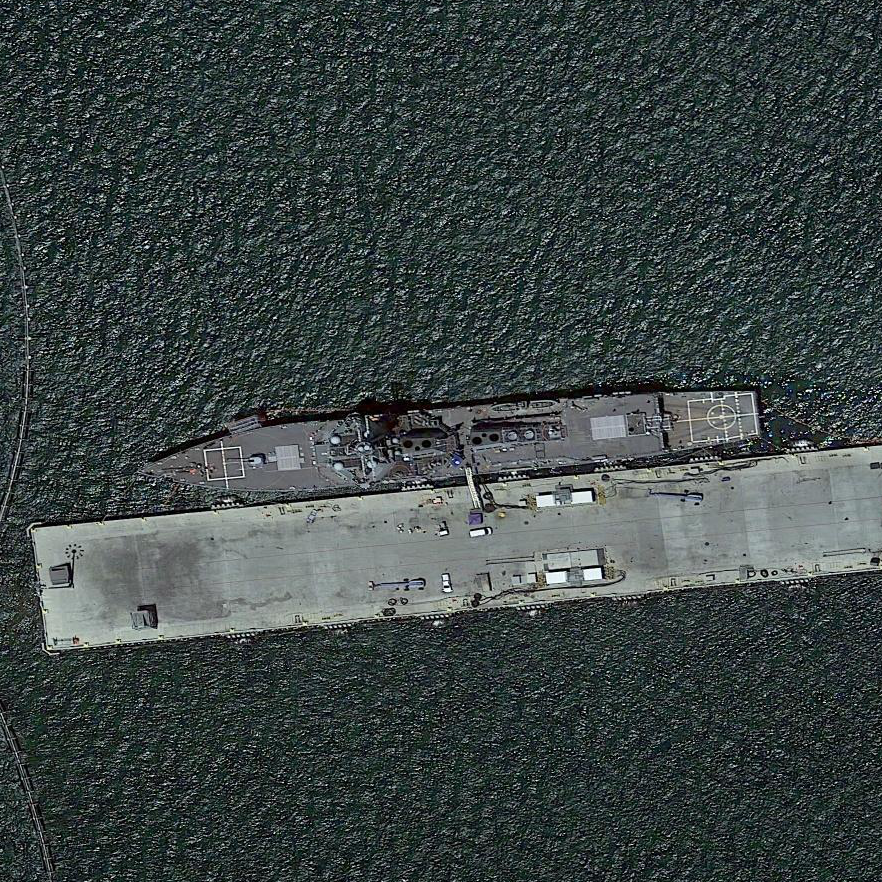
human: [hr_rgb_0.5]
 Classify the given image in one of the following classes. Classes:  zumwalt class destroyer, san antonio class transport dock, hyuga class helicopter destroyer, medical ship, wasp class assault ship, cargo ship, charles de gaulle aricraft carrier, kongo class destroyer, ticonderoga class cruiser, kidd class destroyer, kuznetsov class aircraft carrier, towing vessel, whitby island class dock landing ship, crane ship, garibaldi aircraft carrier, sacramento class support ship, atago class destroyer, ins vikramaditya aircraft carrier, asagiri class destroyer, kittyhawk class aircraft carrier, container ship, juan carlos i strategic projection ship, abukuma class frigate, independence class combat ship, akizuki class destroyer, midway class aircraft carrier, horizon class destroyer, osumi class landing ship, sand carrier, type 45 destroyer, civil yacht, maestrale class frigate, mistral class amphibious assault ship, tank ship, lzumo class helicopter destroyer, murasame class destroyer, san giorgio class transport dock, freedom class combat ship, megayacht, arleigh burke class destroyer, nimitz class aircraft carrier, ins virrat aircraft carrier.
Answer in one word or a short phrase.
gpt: Arleigh Burke class destroyer